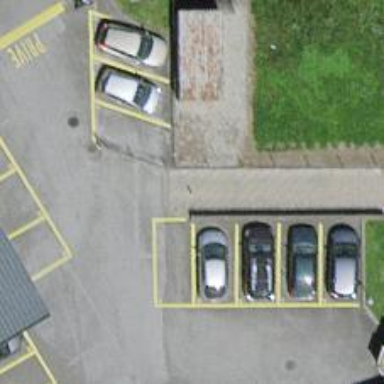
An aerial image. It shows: Bollard.